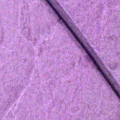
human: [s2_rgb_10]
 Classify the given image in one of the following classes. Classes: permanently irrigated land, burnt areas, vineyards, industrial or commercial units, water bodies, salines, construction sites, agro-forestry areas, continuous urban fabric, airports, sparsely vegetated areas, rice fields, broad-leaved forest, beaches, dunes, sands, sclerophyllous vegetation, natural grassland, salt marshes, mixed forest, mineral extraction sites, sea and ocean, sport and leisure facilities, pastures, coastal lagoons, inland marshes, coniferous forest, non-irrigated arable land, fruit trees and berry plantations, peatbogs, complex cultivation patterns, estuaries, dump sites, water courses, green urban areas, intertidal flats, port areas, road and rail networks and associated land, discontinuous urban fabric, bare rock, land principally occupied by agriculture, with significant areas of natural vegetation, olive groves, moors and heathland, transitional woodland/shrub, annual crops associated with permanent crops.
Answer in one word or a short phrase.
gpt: sea and ocean